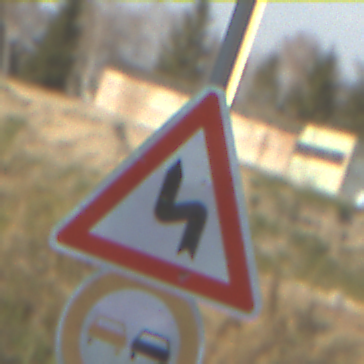
Verkehrszeichen: DoppelkurveZunaechstLinks
Zusatzzeichen unten: Ueberholverbot
Umgebung: Outdoor, Nature
Tageszeit: MorningAfternoon
Wetter: Clear
Licht: Natural
Jahreszeit: NotSpecified
Kontrast: HighContrast